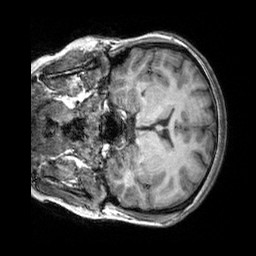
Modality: T1w
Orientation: coronal
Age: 27
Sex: female
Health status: healthy
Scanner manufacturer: siemens
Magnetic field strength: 3 T
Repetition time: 2.3 s
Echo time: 0.00303 s